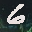
Label: 6